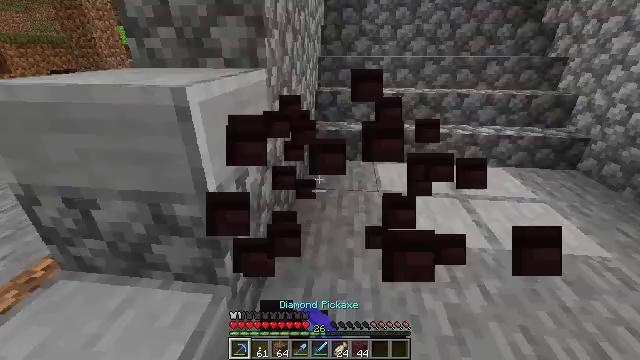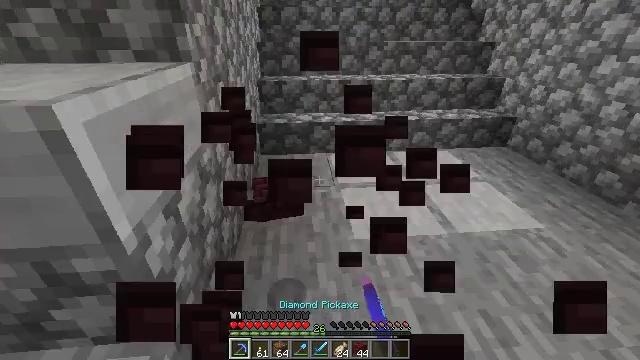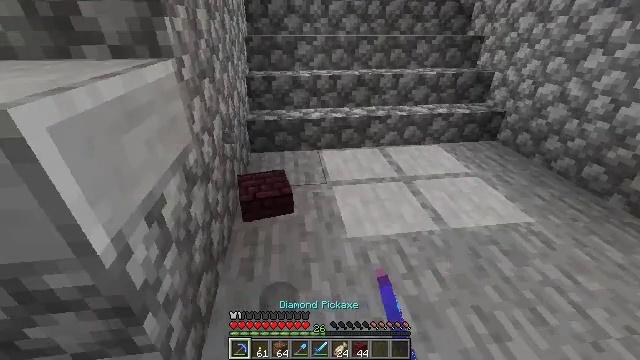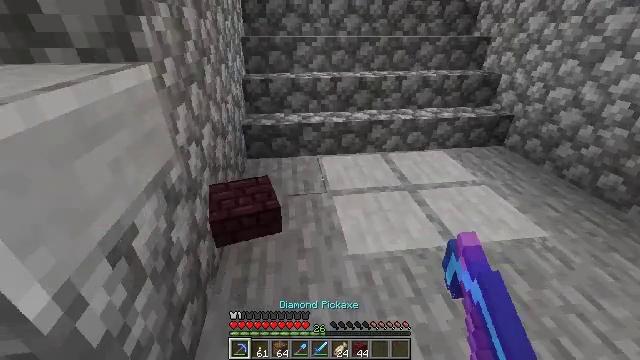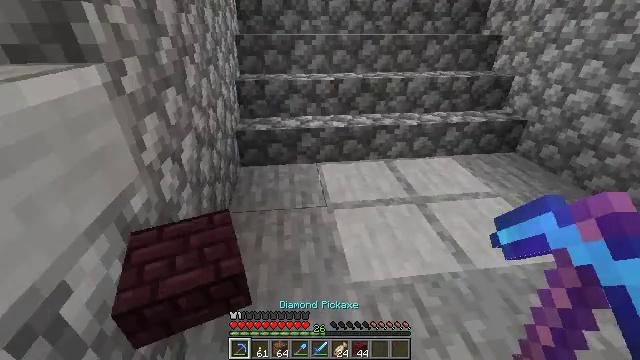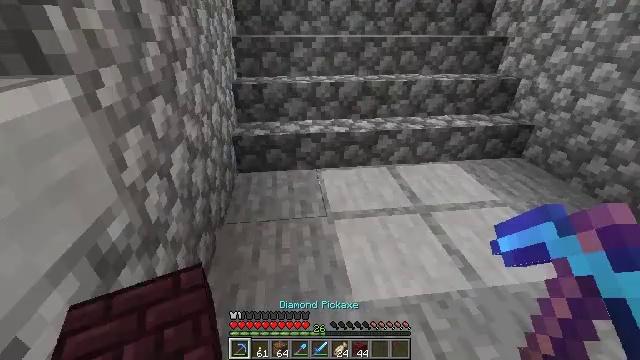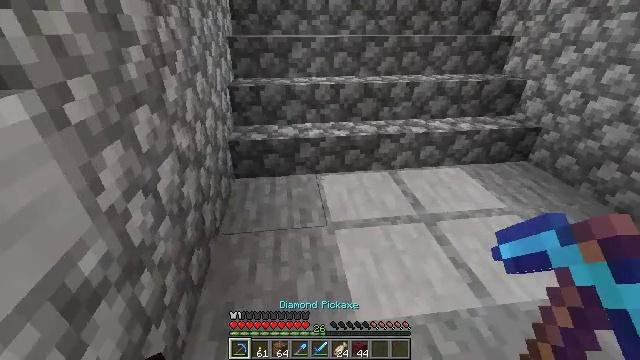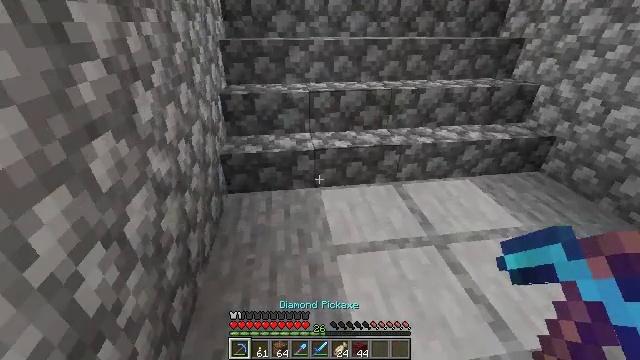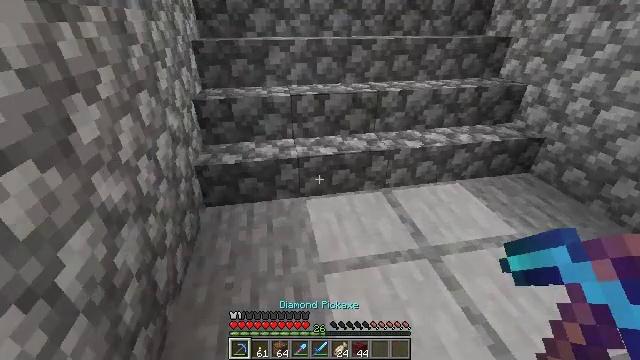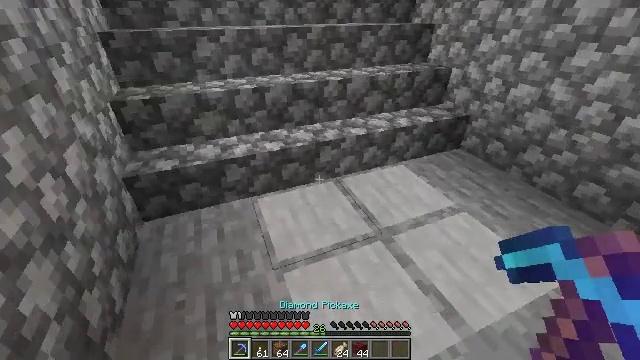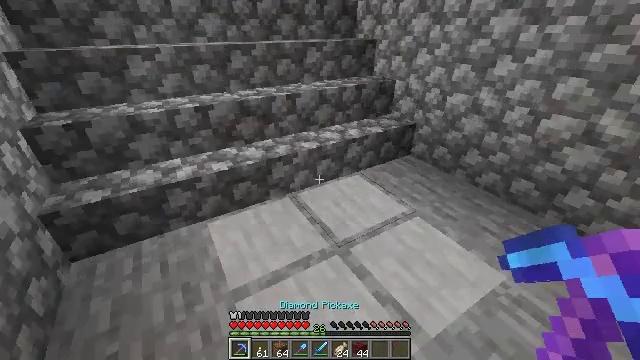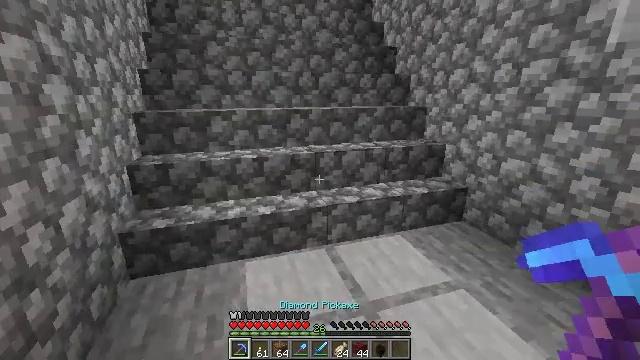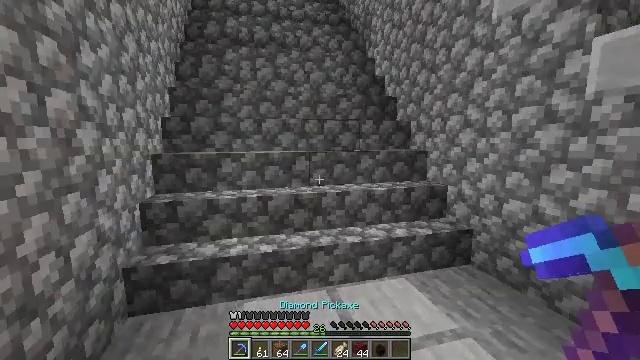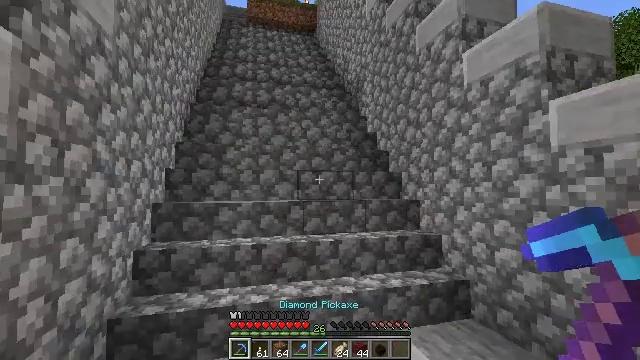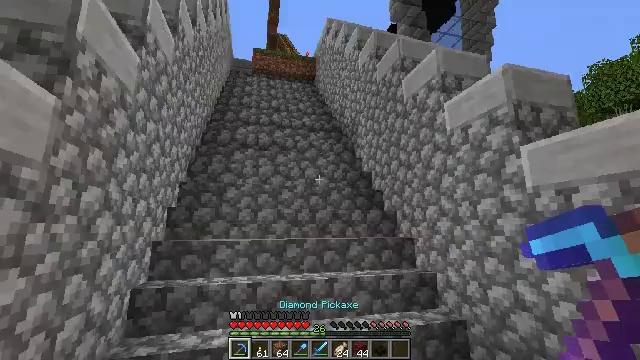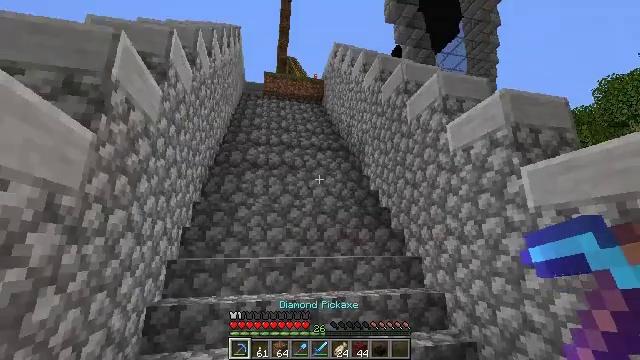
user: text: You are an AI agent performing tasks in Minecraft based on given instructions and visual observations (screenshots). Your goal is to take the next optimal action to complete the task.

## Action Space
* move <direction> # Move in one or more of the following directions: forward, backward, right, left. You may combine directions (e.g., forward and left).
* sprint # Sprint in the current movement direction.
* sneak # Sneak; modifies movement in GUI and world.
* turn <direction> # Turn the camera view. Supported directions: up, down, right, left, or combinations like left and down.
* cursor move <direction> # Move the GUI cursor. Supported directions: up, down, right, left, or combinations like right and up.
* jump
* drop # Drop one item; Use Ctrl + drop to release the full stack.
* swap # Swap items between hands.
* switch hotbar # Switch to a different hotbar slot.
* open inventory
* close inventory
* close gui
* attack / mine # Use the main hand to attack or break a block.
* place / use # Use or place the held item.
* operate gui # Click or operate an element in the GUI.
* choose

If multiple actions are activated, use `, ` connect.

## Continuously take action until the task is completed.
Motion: motion action
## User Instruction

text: Attack the oak wall sign to remove it.
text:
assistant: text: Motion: move forward, turn right and down
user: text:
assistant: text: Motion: move forward, turn right and down
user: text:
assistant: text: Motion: move forward
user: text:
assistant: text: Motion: move forward
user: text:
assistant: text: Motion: move forward
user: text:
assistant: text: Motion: move forward
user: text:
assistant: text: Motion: move forward
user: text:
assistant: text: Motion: move right, turn right
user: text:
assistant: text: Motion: move right, turn right and down
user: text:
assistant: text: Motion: move back and move right, turn right and up
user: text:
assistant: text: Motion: move back and move right, turn left and up
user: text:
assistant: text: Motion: move back and move right, turn left and up
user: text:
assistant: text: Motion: move back, turn up
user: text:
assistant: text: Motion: move back, turn up
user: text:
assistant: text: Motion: move back, turn left and up
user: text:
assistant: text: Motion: move back, turn left and up
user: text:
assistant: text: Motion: move back and move right
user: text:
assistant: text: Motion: move back and move right
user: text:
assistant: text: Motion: move back and move right
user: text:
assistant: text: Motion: move back and move right
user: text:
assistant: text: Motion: move back and move right
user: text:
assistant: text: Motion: move back and move right
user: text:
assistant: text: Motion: move back and move right
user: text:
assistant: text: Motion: move back and move right
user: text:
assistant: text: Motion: move back and move right
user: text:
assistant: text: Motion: move back and move right
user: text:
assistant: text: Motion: move back and move right, turn left and up
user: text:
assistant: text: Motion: move back and move right, turn left and up
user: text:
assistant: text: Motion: move right, turn left and up
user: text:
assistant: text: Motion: move right, turn left and up